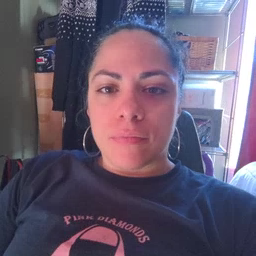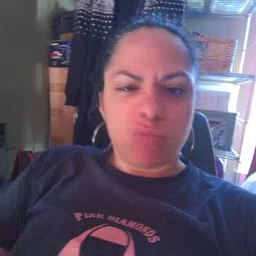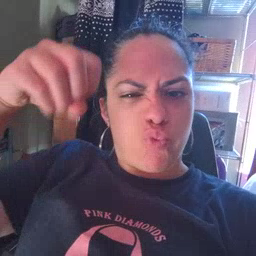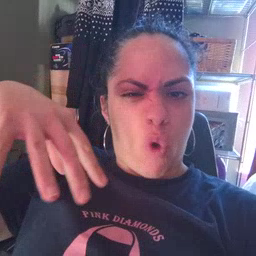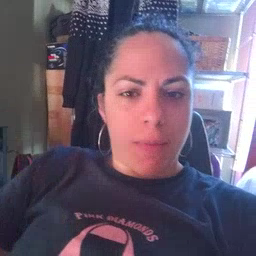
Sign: drop